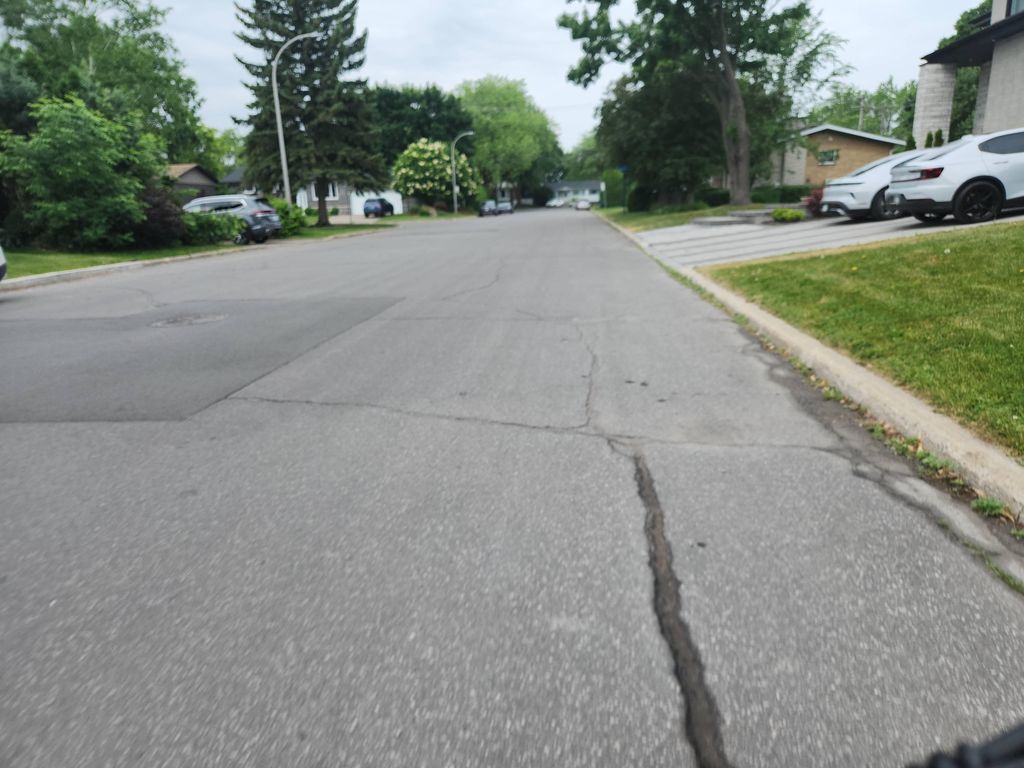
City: montreal